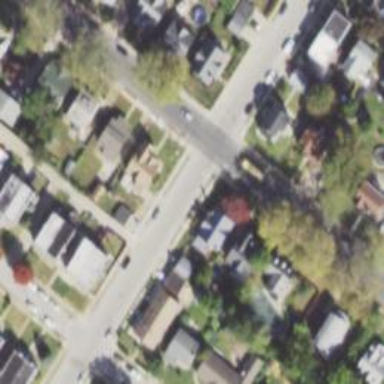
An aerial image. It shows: Alleyway designated as service road.